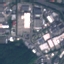
Land use / land cover: Industrial